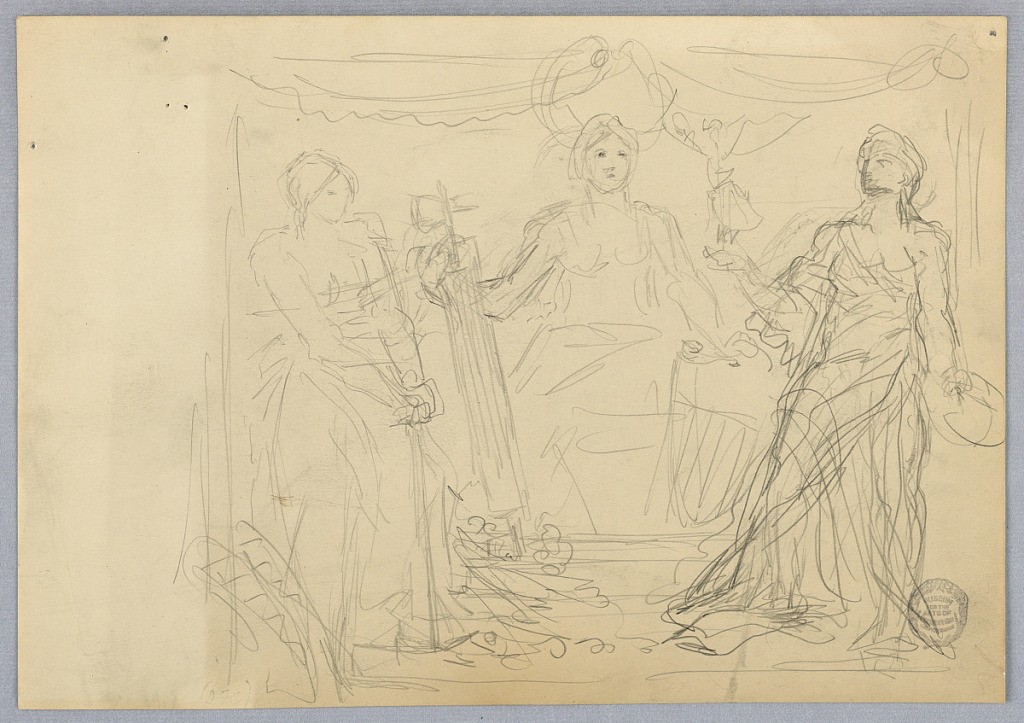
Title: Symbolic Figures
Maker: Francis Augustus Lathrop, American, 1849–1909
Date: ca. 1895
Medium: Graphite on paper
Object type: Drawing
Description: Female figure seated, center. Standing figures to either side of her.